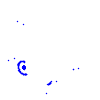
Particle: pion